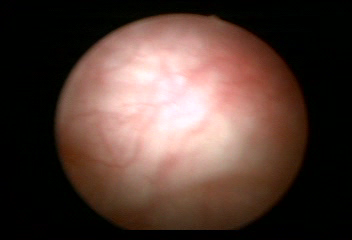
Modality: WLC
Class: Normal mucosa
Bladder cancer association: No